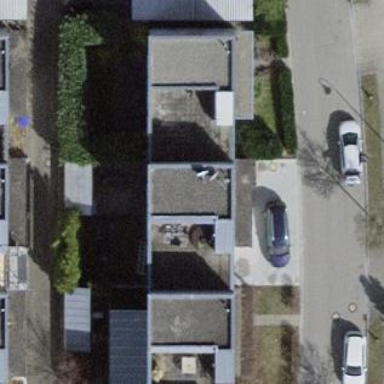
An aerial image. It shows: Terrace building.